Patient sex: F
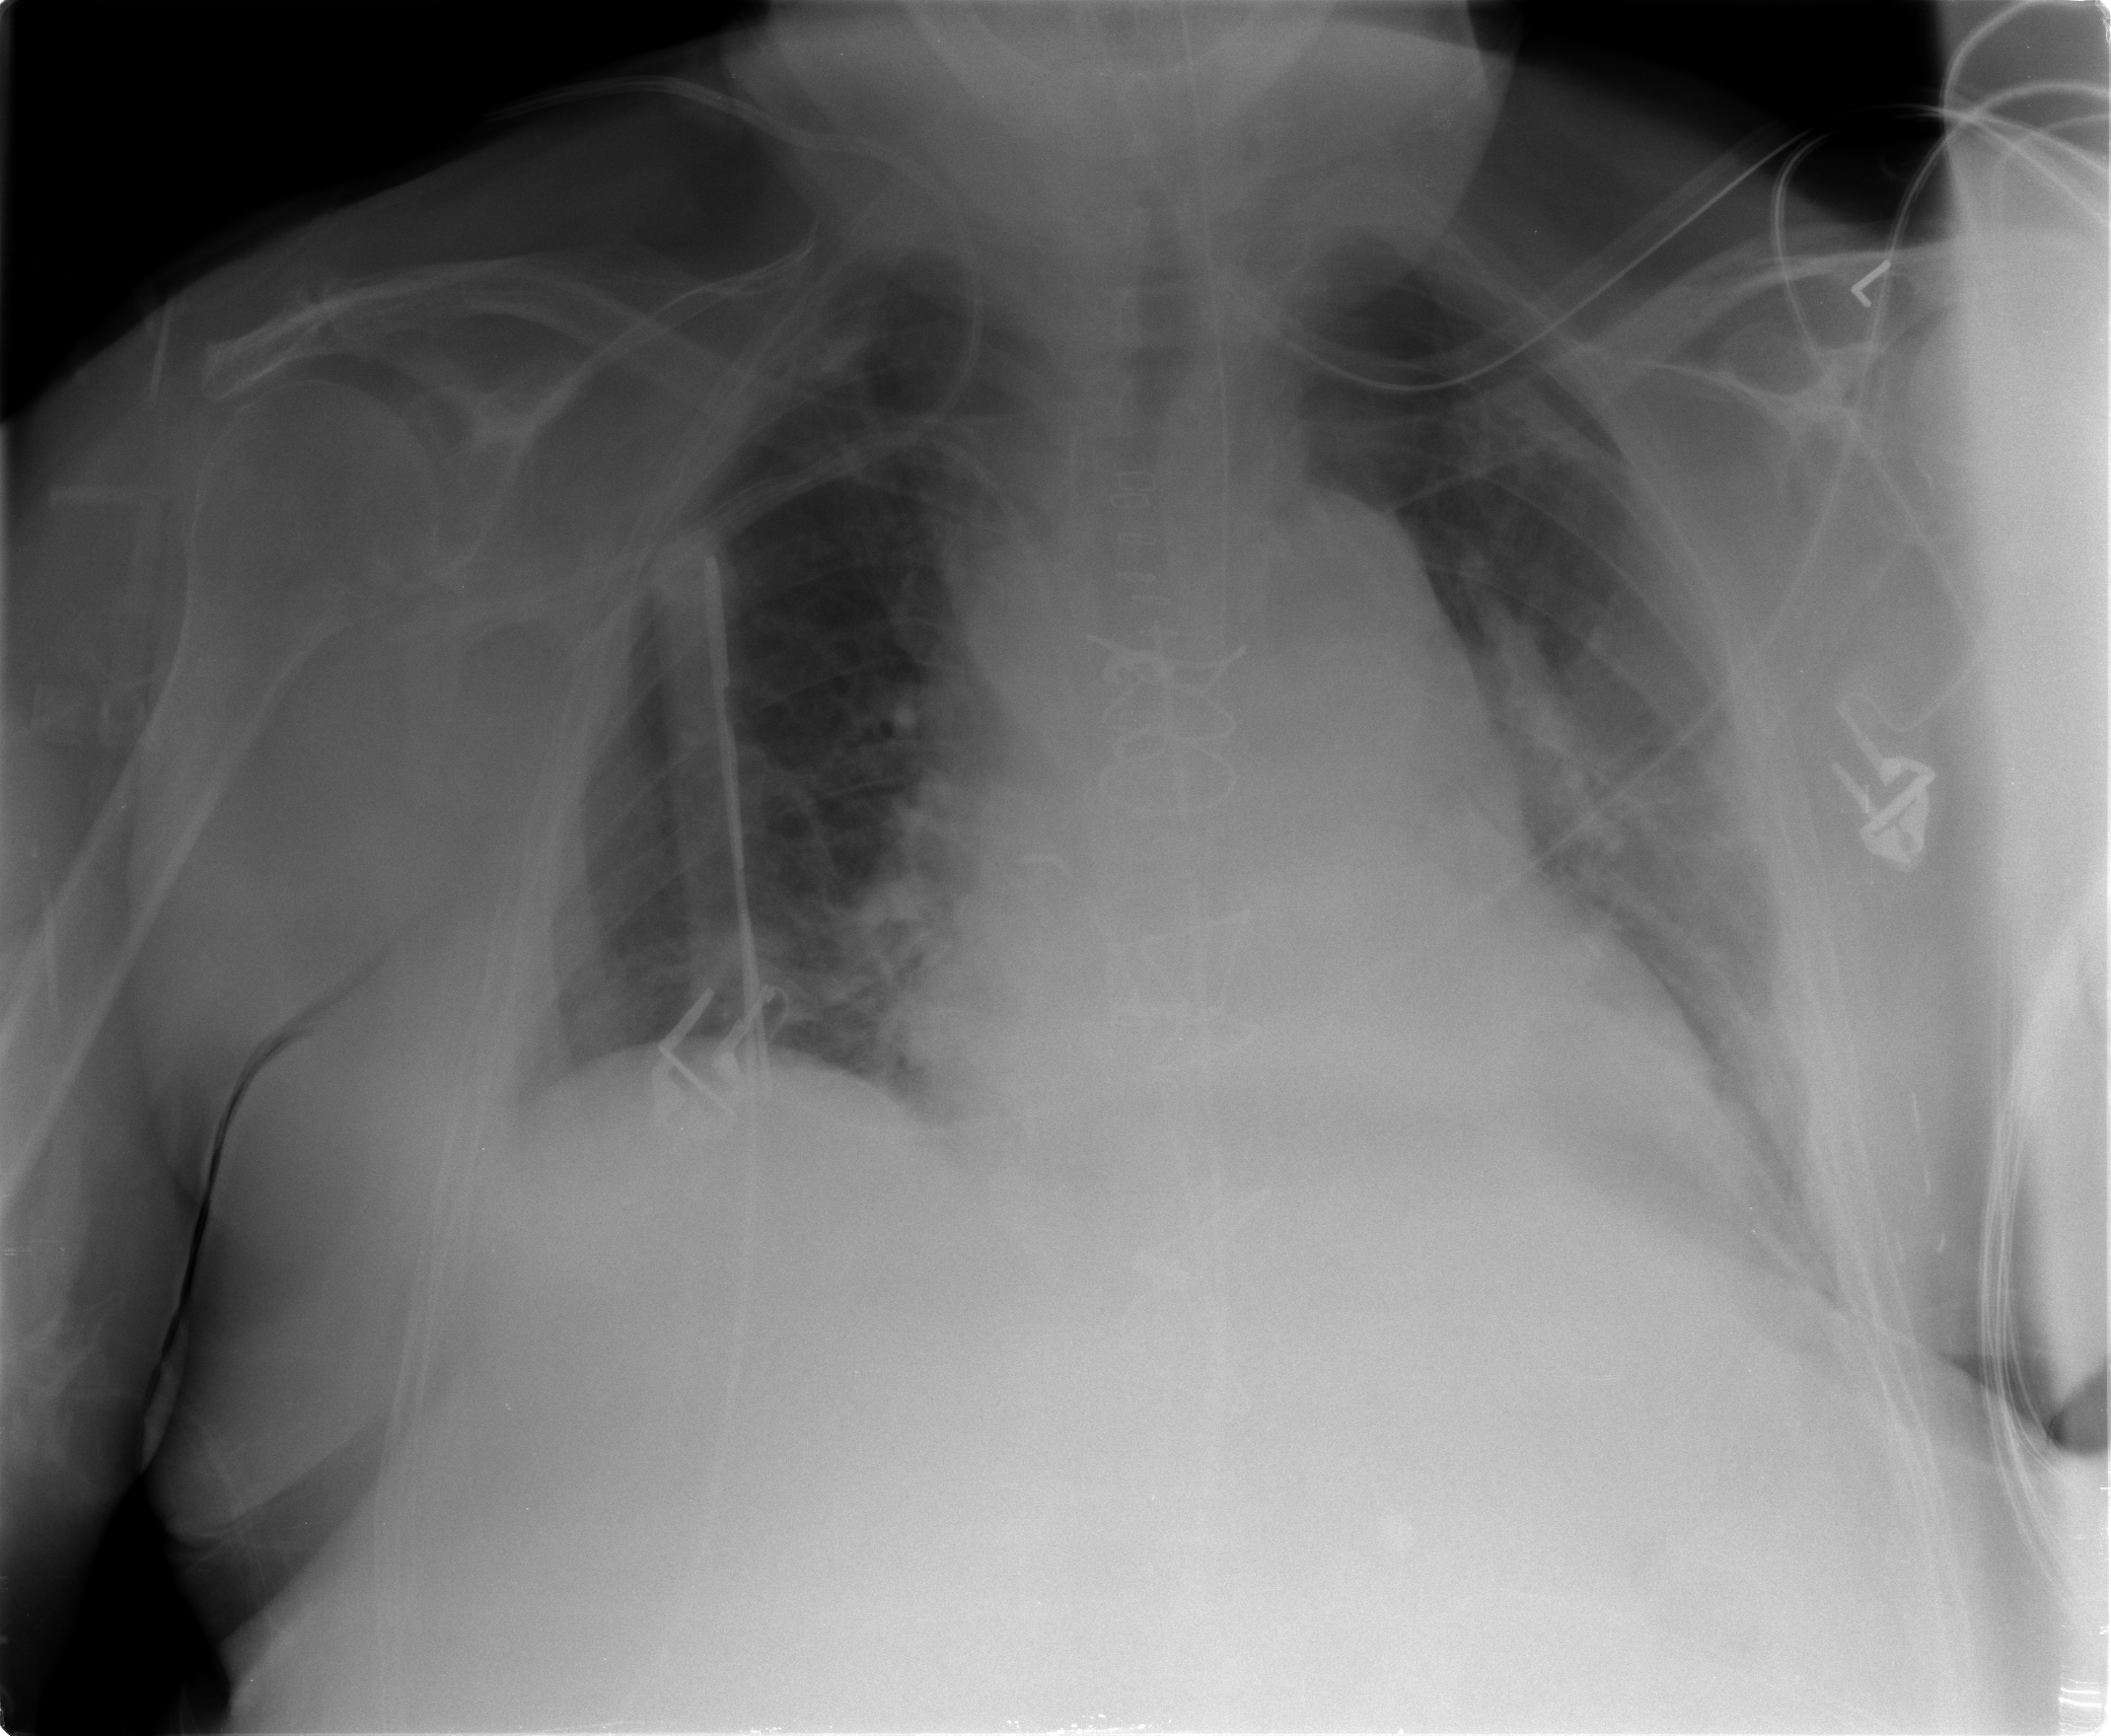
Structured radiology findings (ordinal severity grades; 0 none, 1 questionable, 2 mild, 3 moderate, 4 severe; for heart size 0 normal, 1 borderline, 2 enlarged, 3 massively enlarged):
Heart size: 1
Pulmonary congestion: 2
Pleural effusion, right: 0
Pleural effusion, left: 2
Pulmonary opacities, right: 0
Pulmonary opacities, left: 1
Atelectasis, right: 2
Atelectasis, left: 2